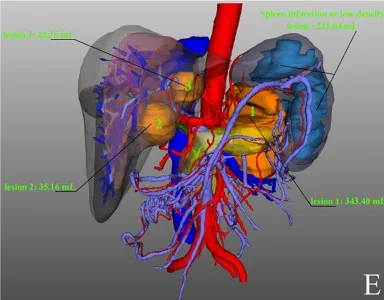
Images of abdominal computed tomography and 3D visualization reconstruction, macroscopic specimen after multivisceral resection. Visualization reconstruction.
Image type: radiology (ct)